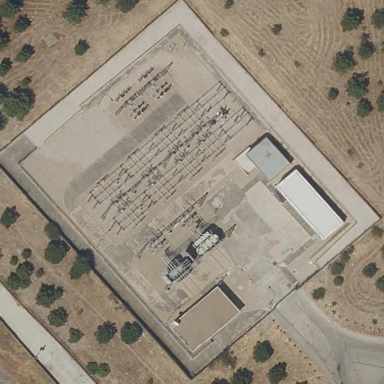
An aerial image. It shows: Substation surrounded by fence.